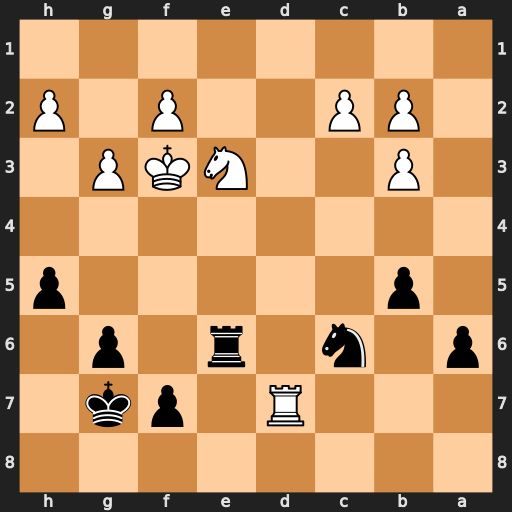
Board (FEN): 8/3R1pk1/p1n1r1p1/1p5p/8/1P2NKP1/1PP2P1P/8
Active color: b
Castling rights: -
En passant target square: -
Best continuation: Ne5+ Ke2 Nxd7